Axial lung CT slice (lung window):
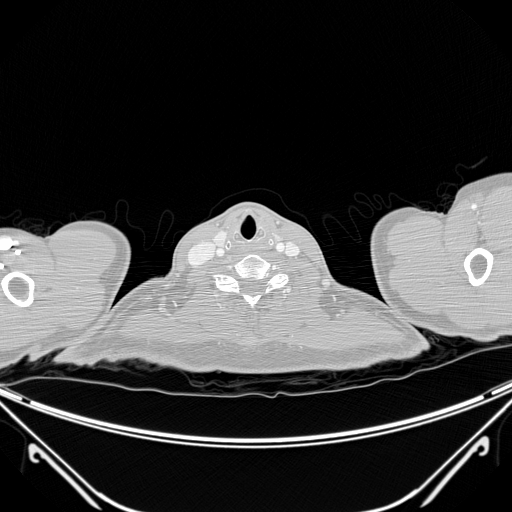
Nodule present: no